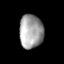
Tissue: lung
Cell type: Endothelial cells
Senescence score: 0.5681
Nuclear area (px): 792
Mean DAPI intensity: 160.244